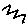
Label: zigzag